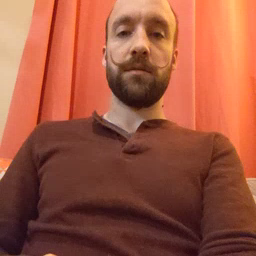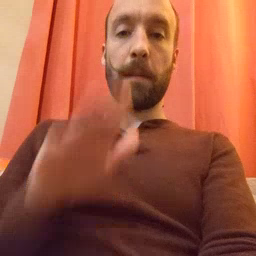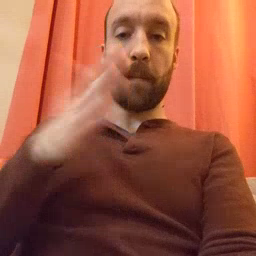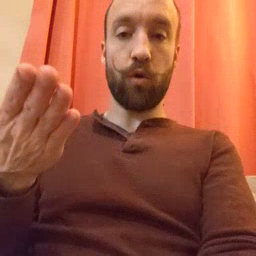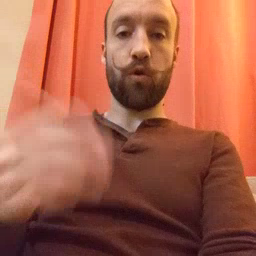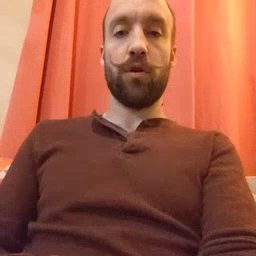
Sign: book